Question: I'm trying to customize my navigationbar's UIBarbuttonItem so that I'm using this im my Appdelegate.m
'''
// didFinishLaunchingWithOptions:
{
UIImage *navBarImage = [UIImage imageNamed:@"nav-bar.png"];
[[UINavigationBar appearance] setBackgroundImage:navBarImage
forBarMetrics:UIBarMetricsDefault];
[[UINavigationBar appearance] setTitleVerticalPositionAdjustment:5
forBarMetrics:UIBarMetricsDefault];
UIImage *barButtonSave = [[UIImage imageNamed:@"nav-bar-button.png"] resizableImageWithCapInsets:UIEdgeInsetsMake(0, 2, 0, 2)];
[[UIBarButtonItem appearance] setBackgroundImage:barButtonSave
forState:UIControlStateNormal
style:UIBarButtonItemStyleDone
barMetrics:UIBarMetricsDefault];
[[UIBarButtonItem appearance] setBackgroundVerticalPositionAdjustment:5 forBarMetrics:UIBarMetricsDefault];
return YES;
'''
}
When I'm done with this I just place a UIBarbuttonItem with Storyboard and I'm done.
The point is I noticed that the "Save" button changes between my views!
It looks like is moving down few pixels in my DetailView:

Why is That?
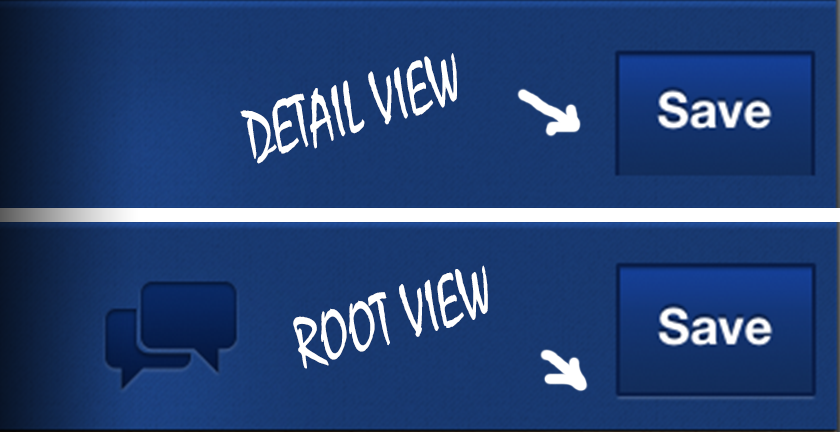
Answer: I still don't know why. but I solved giving my custom UIbarbuttonItem image the 30px default height.
[see similar issue UIBarButtonItem shifting downwards after a UINavigationController push